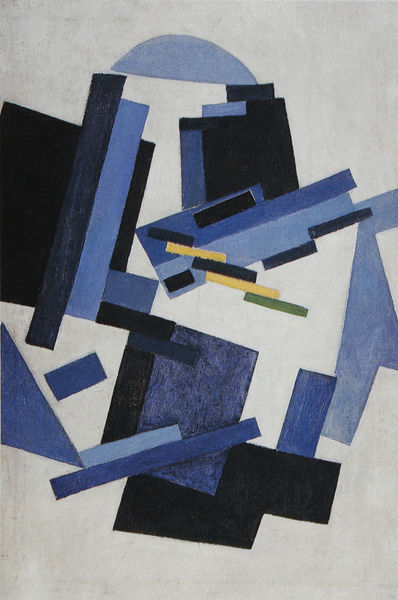
Titel: Gegenstandslos
Künstler: Olga Rosanowa
Standort: St. Petersburg
Institution: Russisches Museum
Schlagwörter: blau, dunkel, gemälde, gruppe, weiß, dreieck, gelb, grün, komposition, kubismus, ocker, grau, hell, hintergrund, schwarz, holland, niederlande, kalt, figur, gold, kreis, oval, hellblau, farbig, bogen, moderne, abstrakt, farben, fläche, flächen, modern, formen, linien, figuren, kuppel, dunkelblau, streifen, striche, rechtecke, eckig, rechteck, farbflächen, scheiben, strich, dynamik, halbkreis, halbrund, kreissegment, quadrate, geometrisch, stäbe, harmonisch, geschichtet, ungegenständlich, geometrie, viereck, vierecke, gerundet, kandinsky, konstruktivismus, kubisch, gel, russisch, rhythmus, gegenstandslos, blöcke, überschneidungen, abstrkt, suprematismus, bausteine, de stijl, fsarbig, geometrich, poträ, rechteck+flächen